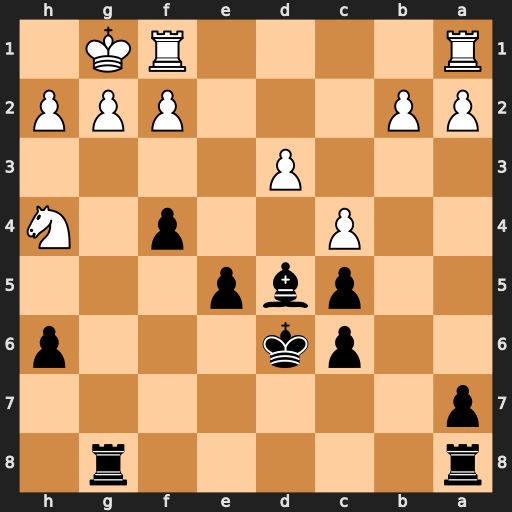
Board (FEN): r5r1/p7/2pk3p/2pbp3/2P2p1N/3P4/PP3PPP/R4RK1
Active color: b
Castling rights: -
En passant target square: -
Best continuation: Bxg2 Nxg2 f3